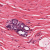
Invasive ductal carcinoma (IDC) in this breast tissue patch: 0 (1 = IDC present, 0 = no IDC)